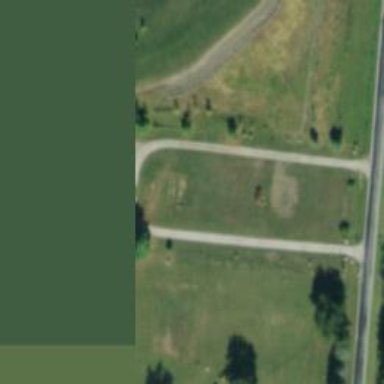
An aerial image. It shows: Driveway.